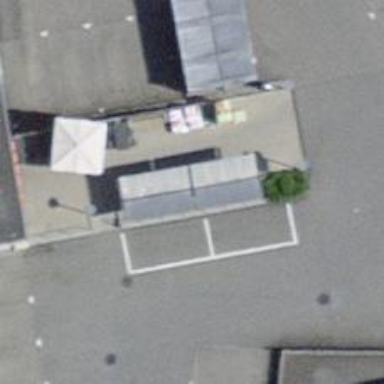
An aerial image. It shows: Bicycle parking area with wall loops for securing bikes.